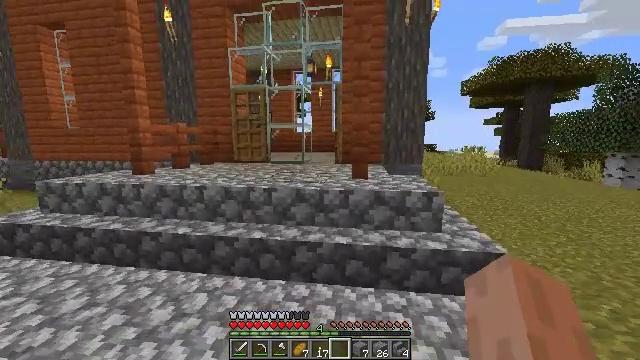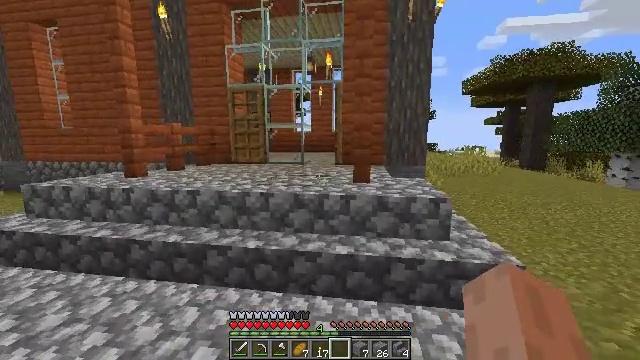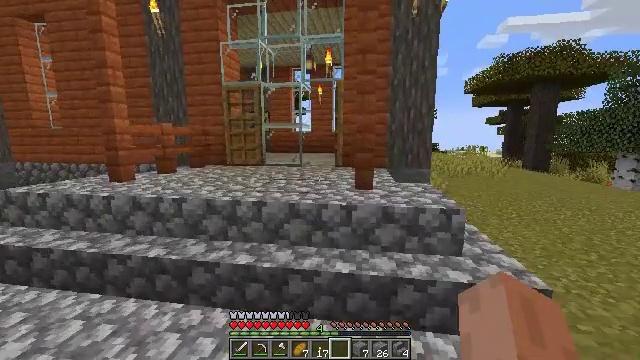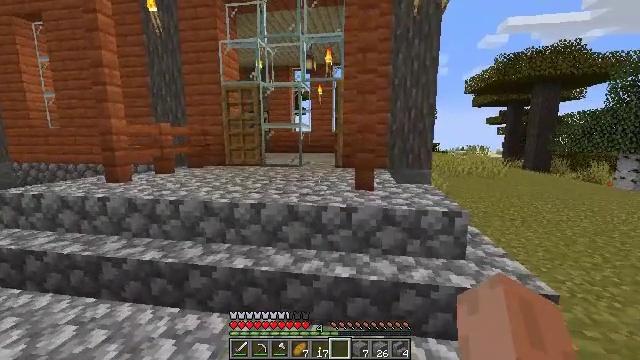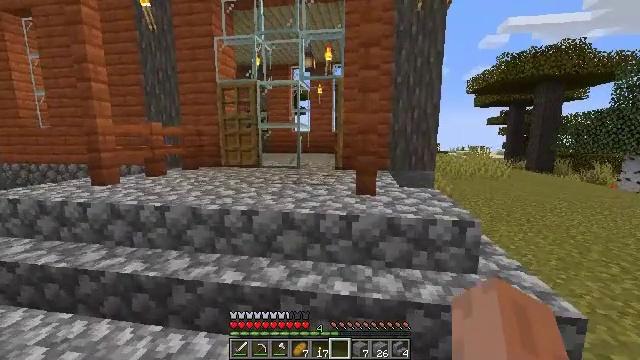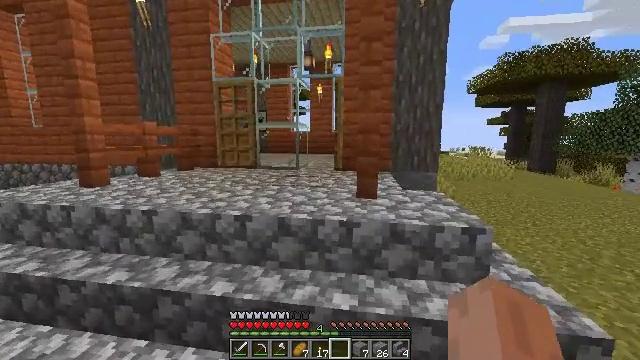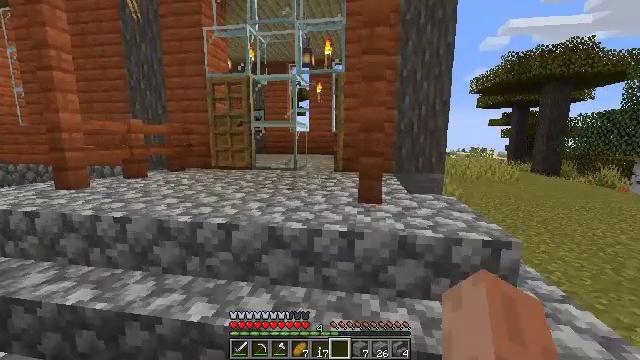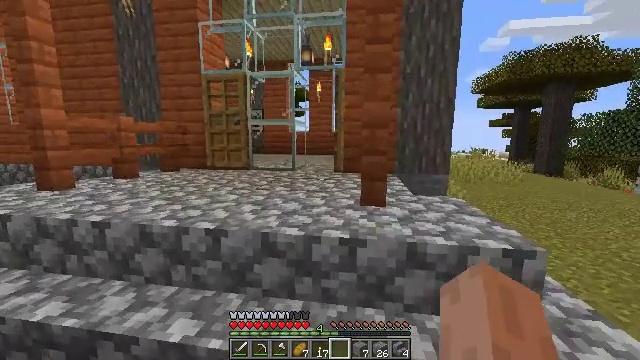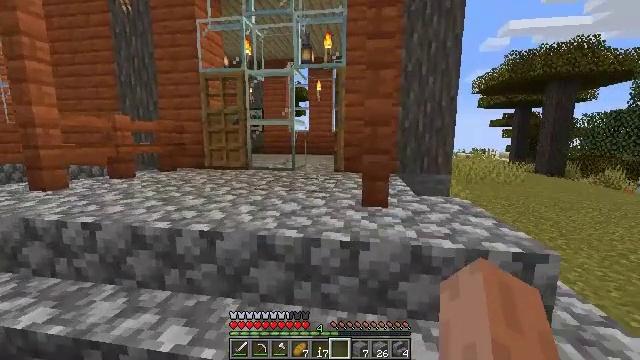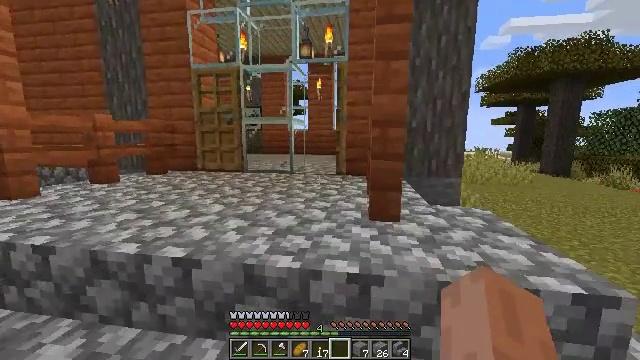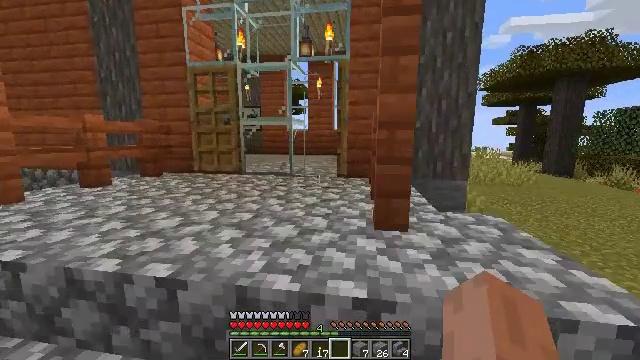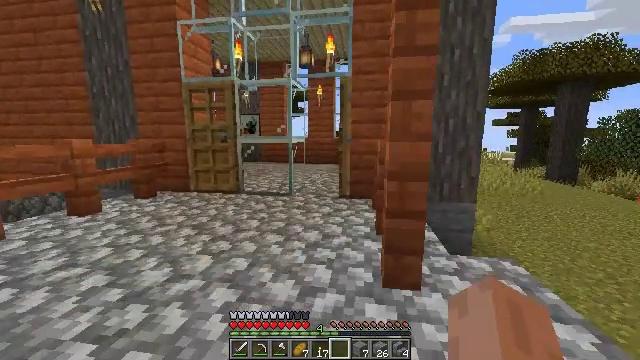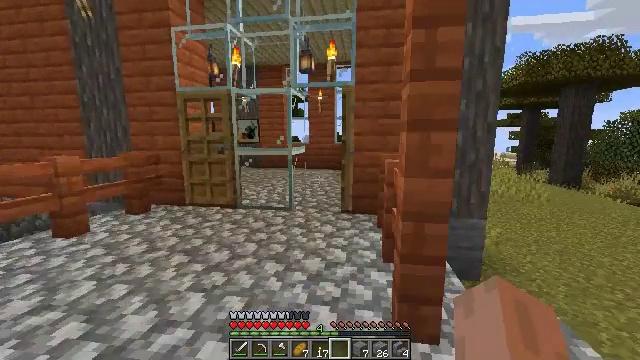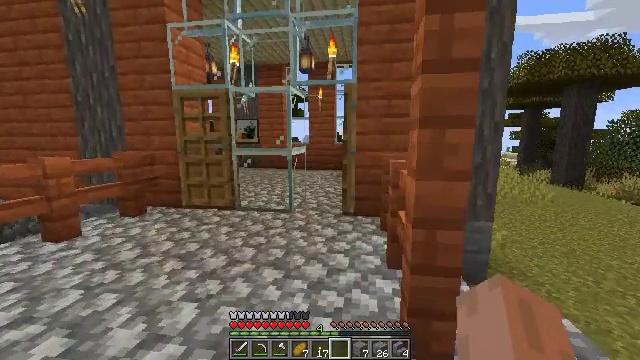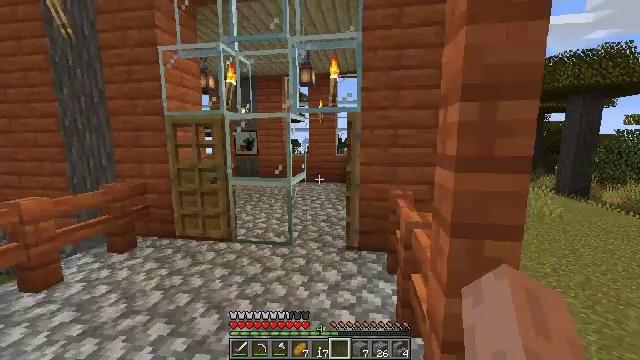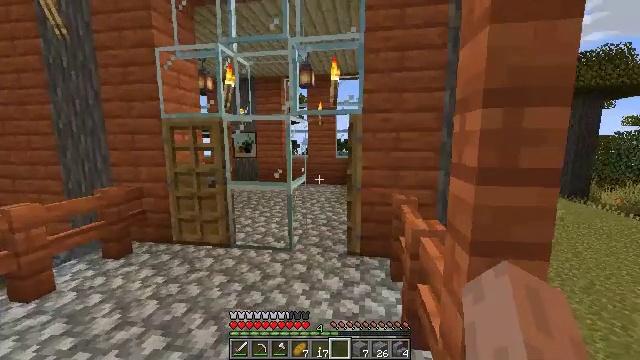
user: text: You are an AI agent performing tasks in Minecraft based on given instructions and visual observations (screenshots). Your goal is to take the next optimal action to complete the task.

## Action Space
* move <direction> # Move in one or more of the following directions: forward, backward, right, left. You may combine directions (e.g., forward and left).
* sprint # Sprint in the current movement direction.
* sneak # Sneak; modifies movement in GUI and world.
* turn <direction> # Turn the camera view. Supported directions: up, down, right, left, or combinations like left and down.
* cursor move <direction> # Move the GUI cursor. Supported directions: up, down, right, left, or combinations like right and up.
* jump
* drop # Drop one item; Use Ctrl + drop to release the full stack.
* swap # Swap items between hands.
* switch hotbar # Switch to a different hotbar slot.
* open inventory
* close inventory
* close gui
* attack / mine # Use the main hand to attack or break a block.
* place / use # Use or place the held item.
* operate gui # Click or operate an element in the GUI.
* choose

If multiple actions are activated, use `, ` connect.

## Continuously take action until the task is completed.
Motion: motion action
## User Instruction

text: Get polished granite by crafting four granite blocks.
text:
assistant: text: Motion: move forward
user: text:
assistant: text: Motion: move forward
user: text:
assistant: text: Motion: move forward
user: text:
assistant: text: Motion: move forward
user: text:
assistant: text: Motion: move forward
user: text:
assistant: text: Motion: move forward
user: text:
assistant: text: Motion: move forward
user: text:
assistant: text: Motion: move forward
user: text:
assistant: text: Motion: move forward
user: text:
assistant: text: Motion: move forward
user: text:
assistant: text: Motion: move forward
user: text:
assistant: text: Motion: move forward
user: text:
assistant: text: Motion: move forward
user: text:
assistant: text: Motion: move forward
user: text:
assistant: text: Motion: move forward and move left
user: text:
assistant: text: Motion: move forward and move left
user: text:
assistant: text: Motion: move forward and move left
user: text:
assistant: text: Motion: move forward and move left, turn right
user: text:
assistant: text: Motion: move forward, turn right and down
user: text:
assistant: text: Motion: move forward, turn right
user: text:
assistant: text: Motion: move forward
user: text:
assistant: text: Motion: move forward, turn right
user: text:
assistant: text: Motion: move forward, turn right
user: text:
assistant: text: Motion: move forward, turn right
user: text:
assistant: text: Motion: move forward, turn right
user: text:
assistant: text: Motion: move forward
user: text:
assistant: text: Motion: move forward
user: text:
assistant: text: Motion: move forward
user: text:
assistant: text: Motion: move forward
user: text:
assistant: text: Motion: move forward, turn left and down